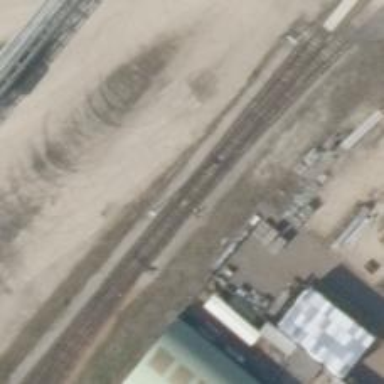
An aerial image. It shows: Railway switch.